Question: Im trying to populate a listview with data from 3 tables using join, and one table to check wether a user is part of a group. But im having trouble getting all the groups for a given user. Heres the tables
Group table
'''
_id | group_name | group_description | group_image
'''
User table
'''
_id | user_name | user_image
'''
Group participants table (this table determines which users are part of which groups)
'''
_id | user_id_foreign | group_id_foreign
'''
Activityobject table
'''
_id | target_id | user_id_foreign | target_type | time | type
'''
Here is the sql statement im trying to get to work:
'''
Cursor c = database
.rawQuery(
"SELECT groups.*, activityobject.time, activityobject.type, user.user_name, user.user_image "
+ "FROM activityobject "
+ "JOIN user "
+ "ON user._id = activityobject.user_id "
+ "JOIN groups"
+ "ON groups._id = activityobject.target_id "
+ "WHERE groups._id IN(SELECT group_id_foreign FROM group_participants WHERE user_id_foreign = ?)"
+ "AND activityobject.target_type = 0 "
+ "GROUP BY groups._id "
+ "ORDER BY activityobject._id",
new String[] { String.valueOf(userId) });
'''
The result i get right now are all the groups that has an activityobject, but not the ones without.
I would like to get all groups for a given user, and if a group has an activityobject i want data from that object aswell.
Thanks in advance!
EDIT:
An image of the tables im refering to

Heres my insert statements with data in the tables
'''
//Activity object table
db.execSQL("INSERT INTO " + TABLE_ACTIVITYOBJECT + " ("
+ KEY_ACTIVITYOBJECT_ID + ", "
+ KEY_ACTIVITYOBJECT_ACTIVITY_TYPE + ", "
+ KEY_ACTIVITYOBJECT_USER_ID + ", "
+ KEY_ACTIVITYOBJECT_TARGET_ID + ", "
+ KEY_ACTIVITYOBJECT_TARGET_NAME + ", "
+ KEY_ACTIVITYOBJECT_TARGET_TYPE + ", "
+ KEY_ACTIVITYOBJECT_TIME + ", " + KEY_ACTIVITYOBJECT_OBJECT_ID
+ ") VALUES (1, 2, 1, 1, 'Alex gruppe', 0, '07-05-13', 1)");
db.execSQL("INSERT INTO " + TABLE_ACTIVITYOBJECT + " ("
+ KEY_ACTIVITYOBJECT_ID + ", "
+ KEY_ACTIVITYOBJECT_ACTIVITY_TYPE + ", "
+ KEY_ACTIVITYOBJECT_USER_ID + ", "
+ KEY_ACTIVITYOBJECT_TARGET_ID + ", "
+ KEY_ACTIVITYOBJECT_TARGET_NAME + ", "
+ KEY_ACTIVITYOBJECT_TARGET_TYPE + ", "
+ KEY_ACTIVITYOBJECT_TIME + ", " + KEY_ACTIVITYOBJECT_OBJECT_ID
+ ") VALUES (2, 2, 1, 2, 'Jeremys gruppe', 0, '08-06-13', 2)");
db.execSQL("INSERT INTO " + TABLE_ACTIVITYOBJECT + " ("
+ KEY_ACTIVITYOBJECT_ID + ", "
+ KEY_ACTIVITYOBJECT_ACTIVITY_TYPE + ", "
+ KEY_ACTIVITYOBJECT_USER_ID + ", "
+ KEY_ACTIVITYOBJECT_TARGET_ID + ", "
+ KEY_ACTIVITYOBJECT_TARGET_NAME + ", "
+ KEY_ACTIVITYOBJECT_TARGET_TYPE + ", "
+ KEY_ACTIVITYOBJECT_TIME + ", " + KEY_ACTIVITYOBJECT_OBJECT_ID
+ ") VALUES (3, 2, 1, 2, 'Jeremys gruppe', 1, '09-07-13',3)");
db.execSQL("INSERT INTO " + TABLE_ACTIVITYOBJECT + " ("
+ KEY_ACTIVITYOBJECT_ID + ", "
+ KEY_ACTIVITYOBJECT_ACTIVITY_TYPE + ", "
+ KEY_ACTIVITYOBJECT_USER_ID + ", "
+ KEY_ACTIVITYOBJECT_TARGET_ID + ", "
+ KEY_ACTIVITYOBJECT_TARGET_NAME + ", "
+ KEY_ACTIVITYOBJECT_TARGET_TYPE + ", "
+ KEY_ACTIVITYOBJECT_TIME + ", " + KEY_ACTIVITYOBJECT_OBJECT_ID
+ ") VALUES (4, 2, 1, 2, 'Jeremys gruppe', 0, '10-08-13', 4)");
db.execSQL("INSERT INTO " + TABLE_ACTIVITYOBJECT + " ("
+ KEY_ACTIVITYOBJECT_ID + ", "
+ KEY_ACTIVITYOBJECT_ACTIVITY_TYPE + ", "
+ KEY_ACTIVITYOBJECT_USER_ID + ", "
+ KEY_ACTIVITYOBJECT_TARGET_ID + ", "
+ KEY_ACTIVITYOBJECT_TARGET_NAME + ", "
+ KEY_ACTIVITYOBJECT_TARGET_TYPE + ", "
+ KEY_ACTIVITYOBJECT_TIME + ", " + KEY_ACTIVITYOBJECT_OBJECT_ID
+ ") VALUES (5, 2, 1, 1, 'Alex gruppe', 0, '11-09-13', 5)");
db.execSQL("INSERT INTO " + TABLE_ACTIVITYOBJECT + " ("
+ KEY_ACTIVITYOBJECT_ID + ", "
+ KEY_ACTIVITYOBJECT_ACTIVITY_TYPE + ", "
+ KEY_ACTIVITYOBJECT_USER_ID + ", "
+ KEY_ACTIVITYOBJECT_TARGET_ID + ", "
+ KEY_ACTIVITYOBJECT_TARGET_NAME + ", "
+ KEY_ACTIVITYOBJECT_TARGET_TYPE + ", "
+ KEY_ACTIVITYOBJECT_TIME + ", " + KEY_ACTIVITYOBJECT_OBJECT_ID
+ ") VALUES (6, 2, 1, 1, 'Alex gruppe', 0, '12-10-13', 6)");
db.execSQL("INSERT INTO " + TABLE_ACTIVITYOBJECT + " ("
+ KEY_ACTIVITYOBJECT_ID + ", "
+ KEY_ACTIVITYOBJECT_ACTIVITY_TYPE + ", "
+ KEY_ACTIVITYOBJECT_USER_ID + ", "
+ KEY_ACTIVITYOBJECT_TARGET_ID + ", "
+ KEY_ACTIVITYOBJECT_TARGET_NAME + ", "
+ KEY_ACTIVITYOBJECT_TARGET_TYPE + ", "
+ KEY_ACTIVITYOBJECT_TIME + ", " + KEY_ACTIVITYOBJECT_OBJECT_ID
+ ") VALUES (7, 2, 1, 1, 'Alex gruppe', 1, '13-11-13', 7)");
db.execSQL("INSERT INTO " + TABLE_ACTIVITYOBJECT + " ("
+ KEY_ACTIVITYOBJECT_ID + ", "
+ KEY_ACTIVITYOBJECT_ACTIVITY_TYPE + ", "
+ KEY_ACTIVITYOBJECT_USER_ID + ", "
+ KEY_ACTIVITYOBJECT_TARGET_ID + ", "
+ KEY_ACTIVITYOBJECT_TARGET_NAME + ", "
+ KEY_ACTIVITYOBJECT_TARGET_TYPE + ", "
+ KEY_ACTIVITYOBJECT_TIME + ", " + KEY_ACTIVITYOBJECT_OBJECT_ID
+ ") VALUES (8, 2, 1, 1, 'Alex gruppe', 0, '14-12-13', 8)");
// Group table
db.execSQL("INSERT INTO " + TABLE_GROUP + " ( " + KEY_GROUP_ID + ", "
+ KEY_GROUP_NAME + ", " + KEY_GROUP_INFO + ", "
+ KEY_GROUP_IMAGE
+ ") VALUES (1,'alex gruppe', 'mega awesome gruppe', null);");
db.execSQL("INSERT INTO " + TABLE_GROUP + " ( " + KEY_GROUP_ID + ", "
+ KEY_GROUP_NAME + ", " + KEY_GROUP_INFO + ", "
+ KEY_GROUP_IMAGE
+ ") VALUES (2,'jeremy gruppe', 'mega awesome gruppe', null);");
db.execSQL("INSERT INTO " + TABLE_GROUP + " ( " + KEY_GROUP_ID + ", "
+ KEY_GROUP_NAME + ", " + KEY_GROUP_INFO + ", "
+ KEY_GROUP_IMAGE
+ ") VALUES (3,'ole gruppe', 'mega awesome gruppe', null);");
db.execSQL("INSERT INTO " + TABLE_GROUP + " ( " + KEY_GROUP_ID + ", "
+ KEY_GROUP_NAME + ", " + KEY_GROUP_INFO + ", "
+ KEY_GROUP_IMAGE
+ ") VALUES (4,'egon gruppe', 'mega awesome gruppe', null);");
// User table
db.execSQL("INSERT INTO " + TABLE_USER + " (" + KEY_USER_ID + ", "
+ KEY_USER_NAME + ", " + KEY_USER_IMAGE + ", "
+ KEY_USER_STATUS + ") VALUES (1, 'Alex', null, 0)");
db.execSQL("INSERT INTO " + TABLE_USER + " (" + KEY_USER_ID + ", "
+ KEY_USER_NAME + ", " + KEY_USER_IMAGE + ", "
+ KEY_USER_STATUS + ") VALUES (2, 'Peter', null, 0)");
db.execSQL("INSERT INTO " + TABLE_USER + " (" + KEY_USER_ID + ", "
+ KEY_USER_NAME + ", " + KEY_USER_IMAGE + ", "
+ KEY_USER_STATUS + ") VALUES (3, 'Jeremy', null, 0)");
db.execSQL("INSERT INTO " + TABLE_USER + " (" + KEY_USER_ID + ", "
+ KEY_USER_NAME + ", " + KEY_USER_IMAGE + ", "
+ KEY_USER_STATUS + ") VALUES (4, 'Soren', null, 0)");
db.execSQL("INSERT INTO " + TABLE_USER + " (" + KEY_USER_ID + ", "
+ KEY_USER_NAME + ", " + KEY_USER_IMAGE + ", "
+ KEY_USER_STATUS + ") VALUES (5, 'Ole', null, 0)");
// Group participants table
db.execSQL("INSERT INTO " + TABLE_GROUP_PARTICIPANTS + " ( "
+ KEY_GROUP_PARTICIPANTS_ID + ", "
+ KEY_GROUP_PARTICIPANTS_USER_ID_FOREIGN + ", "
+ KEY_GROUP_PARTICIPANTS_GROUP_ID_FOREIGN + ") VALUES(1, 1, 1)");
db.execSQL("INSERT INTO " + TABLE_GROUP_PARTICIPANTS + " ( "
+ KEY_GROUP_PARTICIPANTS_ID + ", "
+ KEY_GROUP_PARTICIPANTS_USER_ID_FOREIGN + ", "
+ KEY_GROUP_PARTICIPANTS_GROUP_ID_FOREIGN + ") VALUES(2, 1, 4)");
db.execSQL("INSERT INTO " + TABLE_GROUP_PARTICIPANTS + " ( "
+ KEY_GROUP_PARTICIPANTS_ID + ", "
+ KEY_GROUP_PARTICIPANTS_USER_ID_FOREIGN + ", "
+ KEY_GROUP_PARTICIPANTS_GROUP_ID_FOREIGN + ") VALUES(3, 2, 2)");
'''
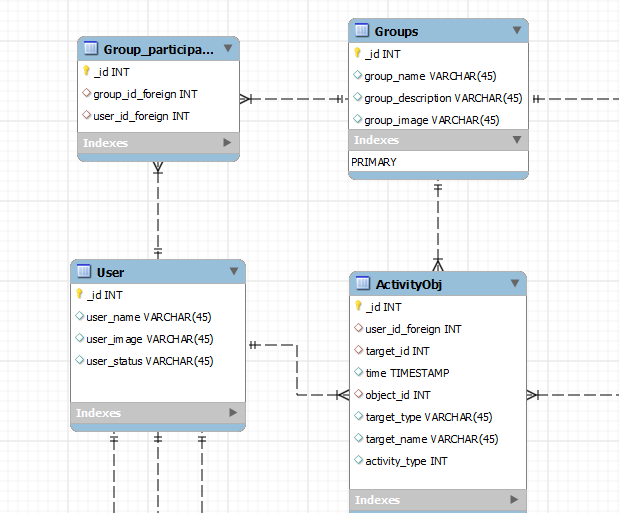
Answer: "I would like to get all groups for a given user, and if a group has an activityobject i want data from that object aswell."
You have to use a LEFT JOIN then.
'''
select g.*, a.time, a.type, u.user_name, u.user_image
from groups g
join group_participants gp on gp.group_id_foreign = g._id
left join activityobject a on g._id = a.target_id and a.target_type = 0
left join user u on a.user_id_foreign = u.id
where gp.user_id_foreign = ?
order by a._id;
'''
If you just want to select the last activity object per group (if any), you can add that to the join condition, too:
'''
select g.*, a.*
from groups g
join group_participants gp on gp.group_id_foreign = g._id
left join activityobject a
on g._id = a.target_id and
a.target_type = 0 and
a._id in (select max(_id) from activityobject group by target_id)
left join users u on a.user_id_foreign = u.id
where gp.user_id_foreign = ?
order by a._id;
'''
Just keep in mind that you have to add all filtering criteria for activityobjects to the join condition of the left join, not to the where clause of your main query. Otherwise, you will surpress rows from the result where no matching activityobject can be found, instead of filling up the columns with nulls.